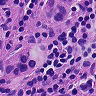
Metastatic tissue present: yes